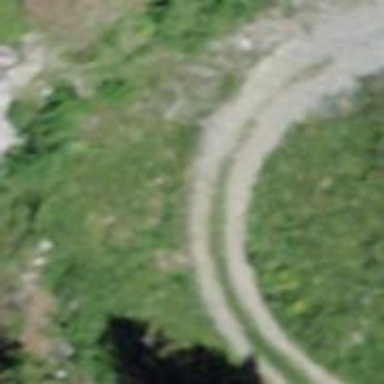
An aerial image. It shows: Track with grade 2 tracktype.